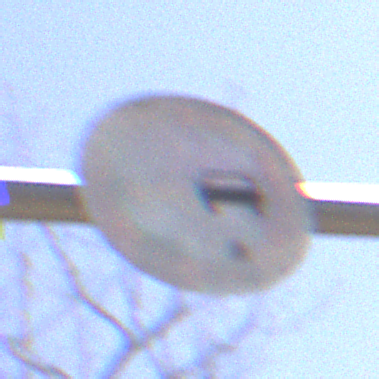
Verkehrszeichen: Ueberholverbot
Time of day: Midday
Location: Outdoor (Nature)
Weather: Clear
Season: NotSpecified
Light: Natural